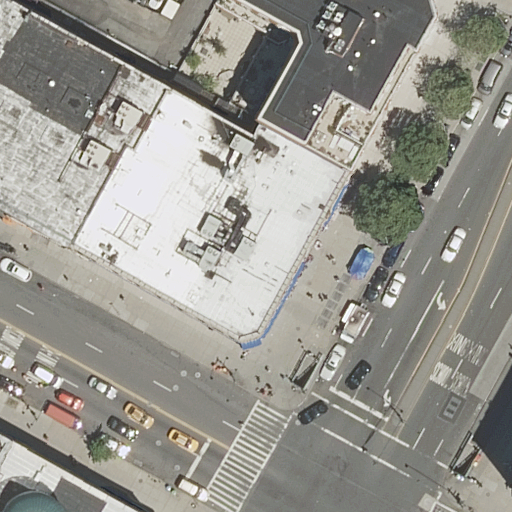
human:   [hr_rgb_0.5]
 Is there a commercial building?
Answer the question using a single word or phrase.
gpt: no

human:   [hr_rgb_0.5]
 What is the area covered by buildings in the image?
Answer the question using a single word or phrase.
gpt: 1511m2

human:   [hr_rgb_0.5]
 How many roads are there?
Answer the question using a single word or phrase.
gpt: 11

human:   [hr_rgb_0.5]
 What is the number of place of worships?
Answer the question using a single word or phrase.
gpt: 1

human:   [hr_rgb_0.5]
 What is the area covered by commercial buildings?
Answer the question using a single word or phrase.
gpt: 0m2

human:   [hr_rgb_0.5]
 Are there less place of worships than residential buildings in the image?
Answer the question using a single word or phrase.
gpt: yes

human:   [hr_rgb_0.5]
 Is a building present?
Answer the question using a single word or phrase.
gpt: yes

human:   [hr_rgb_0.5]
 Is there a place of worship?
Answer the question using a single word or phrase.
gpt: yes

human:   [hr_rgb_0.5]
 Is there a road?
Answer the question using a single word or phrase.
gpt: yes

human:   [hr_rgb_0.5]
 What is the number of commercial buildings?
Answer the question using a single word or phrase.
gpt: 0

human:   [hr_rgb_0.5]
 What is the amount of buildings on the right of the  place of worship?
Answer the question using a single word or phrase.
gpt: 2

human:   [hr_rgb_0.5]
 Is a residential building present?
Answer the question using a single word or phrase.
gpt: yes

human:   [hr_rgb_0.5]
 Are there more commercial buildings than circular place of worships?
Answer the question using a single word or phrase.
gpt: no

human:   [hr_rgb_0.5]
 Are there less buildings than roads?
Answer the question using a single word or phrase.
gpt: yes

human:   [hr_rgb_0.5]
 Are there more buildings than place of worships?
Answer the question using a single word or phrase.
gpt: yes

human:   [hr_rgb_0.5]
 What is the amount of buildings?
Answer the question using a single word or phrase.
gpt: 4

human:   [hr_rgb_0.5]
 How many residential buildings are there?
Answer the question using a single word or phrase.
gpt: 4

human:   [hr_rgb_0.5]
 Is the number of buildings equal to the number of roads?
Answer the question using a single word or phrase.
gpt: no

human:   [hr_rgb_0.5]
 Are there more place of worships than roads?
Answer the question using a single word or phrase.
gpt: no

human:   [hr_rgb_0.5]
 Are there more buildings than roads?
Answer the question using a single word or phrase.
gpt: no

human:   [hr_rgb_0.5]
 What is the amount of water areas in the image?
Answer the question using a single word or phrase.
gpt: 0

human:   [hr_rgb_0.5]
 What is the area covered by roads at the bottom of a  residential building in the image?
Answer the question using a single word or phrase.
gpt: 0m2

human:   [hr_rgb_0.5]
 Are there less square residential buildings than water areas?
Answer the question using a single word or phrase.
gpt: no

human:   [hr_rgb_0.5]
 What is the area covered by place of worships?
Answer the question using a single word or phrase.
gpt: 39m2

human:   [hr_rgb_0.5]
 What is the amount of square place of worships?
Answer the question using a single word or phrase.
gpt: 0

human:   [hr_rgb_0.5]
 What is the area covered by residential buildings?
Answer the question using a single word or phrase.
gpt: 1511m2

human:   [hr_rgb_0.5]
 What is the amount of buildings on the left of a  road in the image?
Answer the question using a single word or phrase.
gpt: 4

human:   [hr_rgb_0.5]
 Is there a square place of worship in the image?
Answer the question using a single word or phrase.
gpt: no

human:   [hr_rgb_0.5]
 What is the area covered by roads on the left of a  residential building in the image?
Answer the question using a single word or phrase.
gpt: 0m2

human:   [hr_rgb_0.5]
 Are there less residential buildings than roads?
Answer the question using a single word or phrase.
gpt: yes

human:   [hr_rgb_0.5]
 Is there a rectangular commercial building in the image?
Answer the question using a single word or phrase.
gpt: no

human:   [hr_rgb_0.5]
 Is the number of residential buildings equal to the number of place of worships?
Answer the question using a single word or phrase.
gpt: no

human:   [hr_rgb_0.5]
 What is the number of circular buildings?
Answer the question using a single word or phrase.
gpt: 0

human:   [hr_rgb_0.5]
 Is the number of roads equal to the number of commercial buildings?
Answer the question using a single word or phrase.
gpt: no

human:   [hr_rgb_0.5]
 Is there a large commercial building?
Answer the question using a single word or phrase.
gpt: no

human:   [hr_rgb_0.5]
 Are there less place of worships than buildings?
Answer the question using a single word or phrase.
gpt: yes

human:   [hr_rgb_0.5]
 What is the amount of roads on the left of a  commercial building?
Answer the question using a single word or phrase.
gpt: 0

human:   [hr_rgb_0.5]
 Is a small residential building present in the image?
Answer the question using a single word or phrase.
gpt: yes

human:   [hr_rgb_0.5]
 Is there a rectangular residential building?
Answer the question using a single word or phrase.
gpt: yes

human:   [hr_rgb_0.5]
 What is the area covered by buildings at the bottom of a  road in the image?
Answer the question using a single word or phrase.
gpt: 589m2

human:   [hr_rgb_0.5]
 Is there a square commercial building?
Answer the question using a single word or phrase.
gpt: no

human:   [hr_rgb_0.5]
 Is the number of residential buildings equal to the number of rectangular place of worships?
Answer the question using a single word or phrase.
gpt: no

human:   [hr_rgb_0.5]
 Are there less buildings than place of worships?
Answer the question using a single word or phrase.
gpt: no

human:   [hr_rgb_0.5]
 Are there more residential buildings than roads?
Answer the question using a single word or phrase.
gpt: no

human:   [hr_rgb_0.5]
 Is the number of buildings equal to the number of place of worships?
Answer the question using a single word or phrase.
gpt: no

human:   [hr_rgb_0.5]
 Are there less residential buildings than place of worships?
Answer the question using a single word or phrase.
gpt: no

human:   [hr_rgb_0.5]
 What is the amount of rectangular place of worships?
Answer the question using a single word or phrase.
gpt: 1

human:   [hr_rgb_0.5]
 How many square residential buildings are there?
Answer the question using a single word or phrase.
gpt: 0

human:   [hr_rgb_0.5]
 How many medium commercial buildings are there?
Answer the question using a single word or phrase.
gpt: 0

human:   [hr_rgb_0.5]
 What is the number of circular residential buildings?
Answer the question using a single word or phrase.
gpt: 0

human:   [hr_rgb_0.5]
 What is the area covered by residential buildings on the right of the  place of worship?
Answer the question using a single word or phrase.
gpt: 921m2

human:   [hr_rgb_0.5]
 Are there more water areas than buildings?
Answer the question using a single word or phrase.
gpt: no

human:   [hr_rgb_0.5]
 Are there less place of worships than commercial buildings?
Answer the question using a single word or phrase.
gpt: no

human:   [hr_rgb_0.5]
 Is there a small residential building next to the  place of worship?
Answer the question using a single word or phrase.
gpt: yes

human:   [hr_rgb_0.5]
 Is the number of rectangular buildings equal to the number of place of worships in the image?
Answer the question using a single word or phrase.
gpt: no

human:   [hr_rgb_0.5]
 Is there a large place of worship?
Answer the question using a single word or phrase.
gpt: no

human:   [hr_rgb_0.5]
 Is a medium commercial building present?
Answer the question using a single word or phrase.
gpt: no

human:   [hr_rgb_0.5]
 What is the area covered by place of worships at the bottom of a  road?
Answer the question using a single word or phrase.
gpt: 39m2

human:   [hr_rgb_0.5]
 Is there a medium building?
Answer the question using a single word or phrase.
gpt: no

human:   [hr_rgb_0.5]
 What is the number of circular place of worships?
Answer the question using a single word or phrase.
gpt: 0

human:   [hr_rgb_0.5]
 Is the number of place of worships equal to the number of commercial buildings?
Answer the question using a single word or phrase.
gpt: no

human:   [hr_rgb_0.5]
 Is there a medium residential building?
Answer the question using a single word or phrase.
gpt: no

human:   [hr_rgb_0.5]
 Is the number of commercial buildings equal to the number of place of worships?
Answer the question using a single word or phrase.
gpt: no

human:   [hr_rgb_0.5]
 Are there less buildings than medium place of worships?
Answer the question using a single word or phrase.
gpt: no